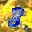
Label: 8